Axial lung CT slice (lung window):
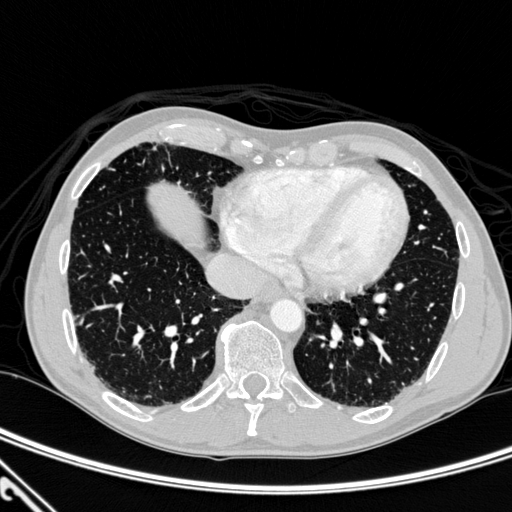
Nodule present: no